Question: This question maybe a bit like the link below, but this didn't work for me... <URL>
I'm working on a matlab function that automatically opens your figure in full screen mode and on a second monitor if present. So far, everything works fine. I already achieved to set the fontsize inside the function, so whitout plotting anything and without making xlabel(..) etc.:
'''
% Fontsize used at the figure
if ~exist('fontsize_manual','var')|| isempty(fontsize_manual)
set(gca,'FontSize',16)
else
set(gca,'Fontsize',fontsize_manual)
end
'''
Now is my question: Can I change in a same way the linewidth of the lines that will by plotted in the figure? So also here, predefining the linewidth inside the function and later on in your script plotting some lines etc. I do prefer this works only for the figure you're working on, so that you can change this 'default' for each figure and save them all with different linewidth and fontsizes if needed.
I tried the line below, but that only changed the linewidth of the axis.
'''
set(gca,'LineWidth',2)
'''
Is there anyone who can help me solving this problem?
%------------------------------------------------------------------------------------------------------------------------------
The answer below is nice, but I detected a new problem.
The code below in found accidentally by solving the previous problem:
'''
set(gca,'LineWidth',3)
'''
It turned out this changes the width of the axes. But now the problem... Also here this works only on the first figure. (see figure)

If I also put this code in my session after the plotting in the second figure, the width in the second figure changes. Looks like the right handle isn't reached, or something like that, inside the function, when making the second figure. Do you have any idea what could be wrong here?
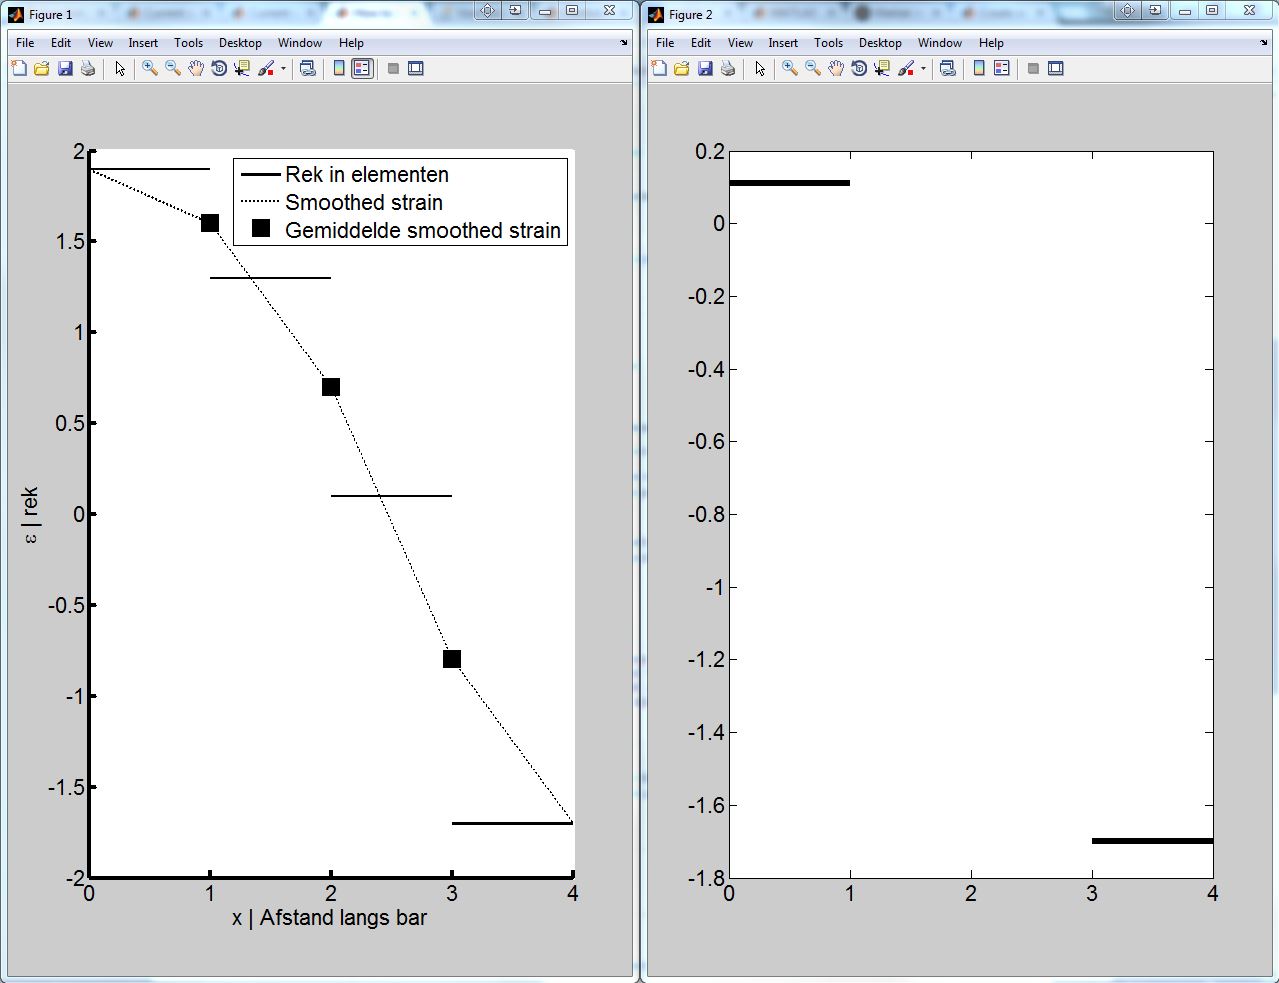
Answer: I think what you are after is the 'DefaultLineLineWidth' property, to which you can assign a value for a particular figure (or the root).
Here is a simple code illustrating; basically I create a figure, set its 'visible' property to 'off' and assign a default line linewidth (that sounds weird...). The line plotted has a linewidth of 4, whereas another plot created after has the default width:
'''
clear
clc
hFig1 = figure('Visible','off'); %// Create figure, set it to not visible.
set(gcf,'DefaultLineLineWidth',4); %// Assign default linewidth.
x = 1:10;
plot(x,x.^2-5);
set(hFig1,'Visible','on')
title('Figure 1','FontSize',16);
hFig2 = figure;
plot(x,2.*x+rand(1,10));
title('Figure 2','FontSize',16);
'''
Plots:

Hope that help!